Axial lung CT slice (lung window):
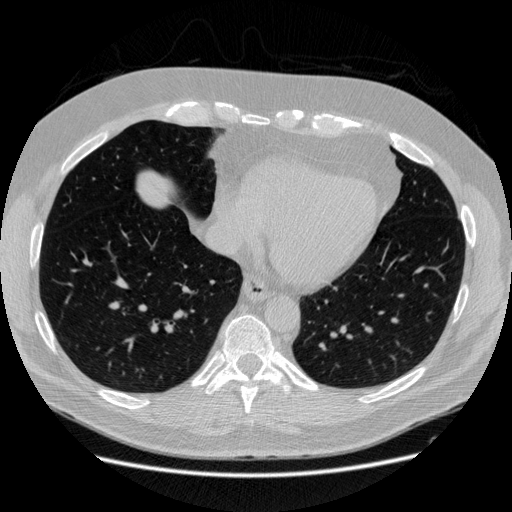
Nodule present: no